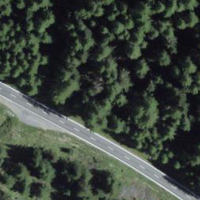
EUNIS habitat code: 43
Species observed at this site:
Alnus alnobetula